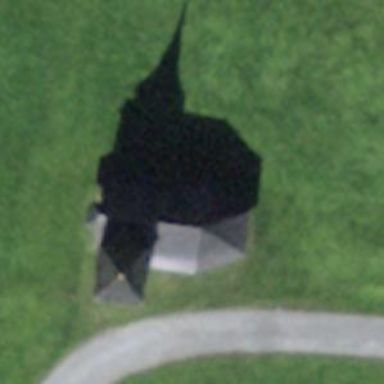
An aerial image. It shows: Chapel building.